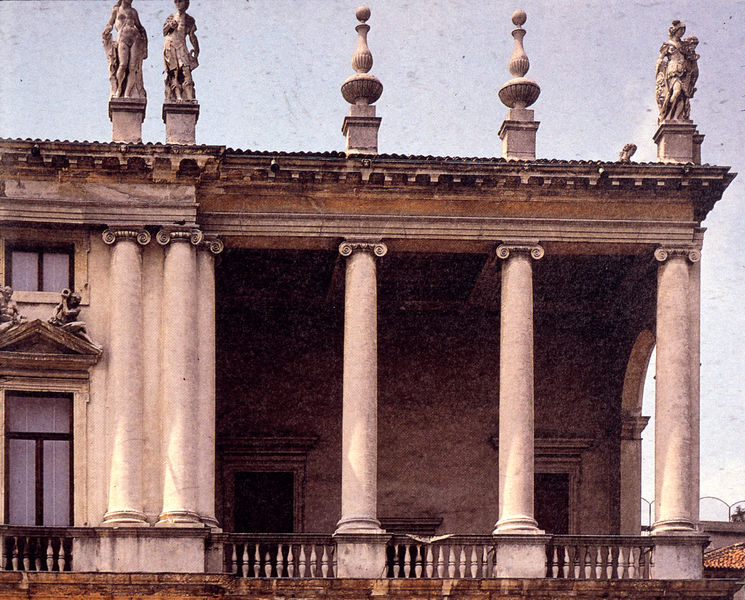
Titel: Palazzo Chiericati (Detail der Fassade)
Künstler: Andrea Palladio
Standort: Vicenza
Institution: Palazzo Chiericati
Schlagwörter: blau, himmel, schatten, wolken, fenster, säule, säulen, tür, dach, gebäude, haus, schloss, architektur, barock, stein, brüstung, figur, realismus, england, engel, skulptur, balkon, ecke, bogen, italien, dächer, giebel, figuren, detail, gerade, vasen, geländer, foto, fotografie, photographie, loggia, antike, palast, balustrade, kapitelle, rom, kapitell, villa, gesims, skulpturen, statuen, giebelfeld, ionisch, griechisch, griechenland, ballustrade, tempel, dorisch, klassik, obergeschoß, klassisch, klassizistisch, gibel, tympanon, fotogrfie, tepel, vries, amfpra, amfora